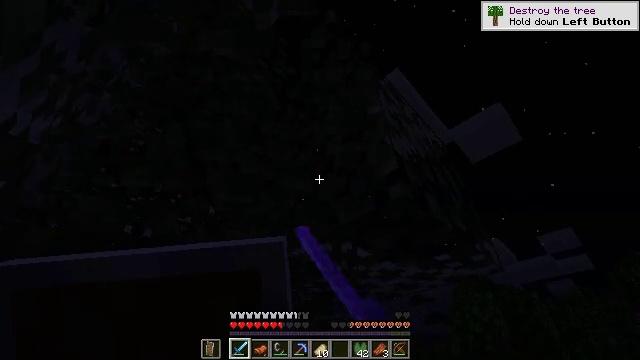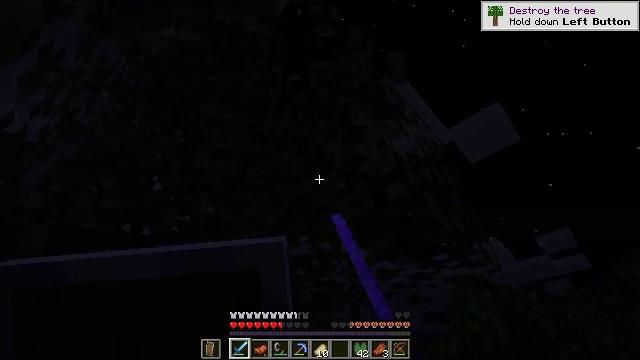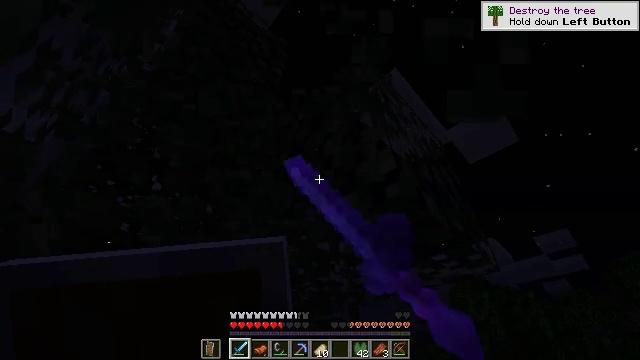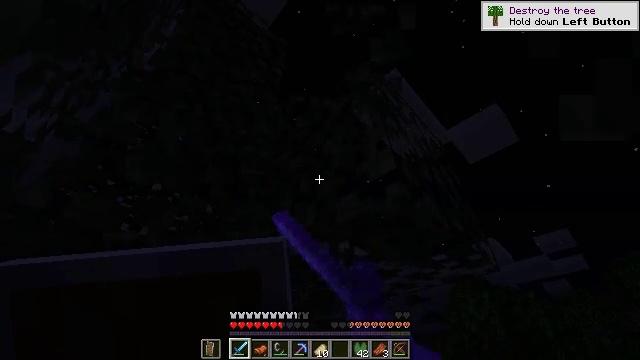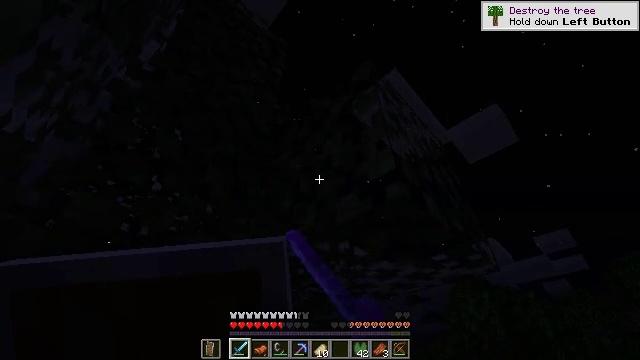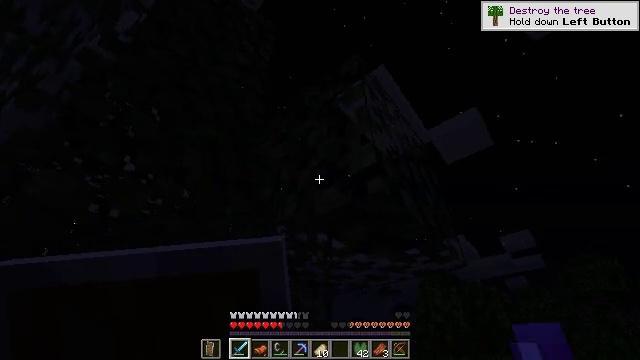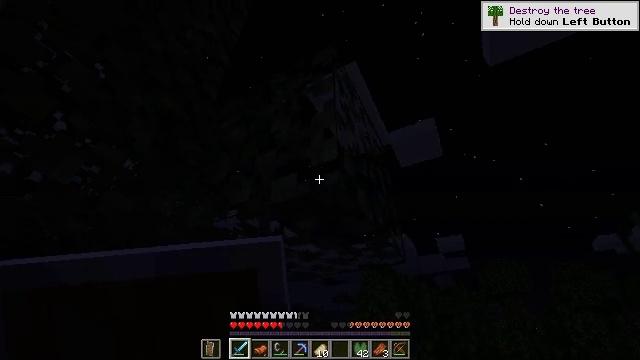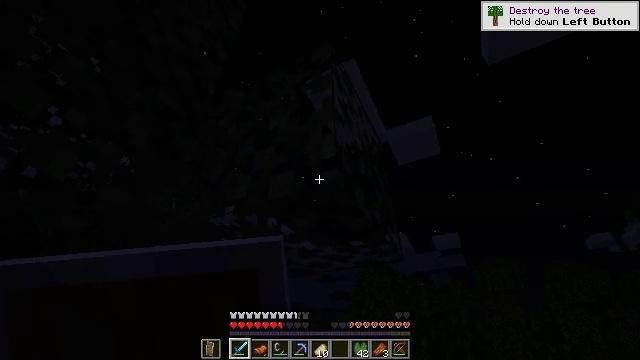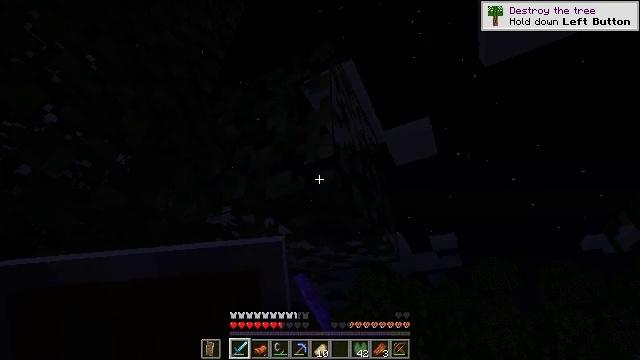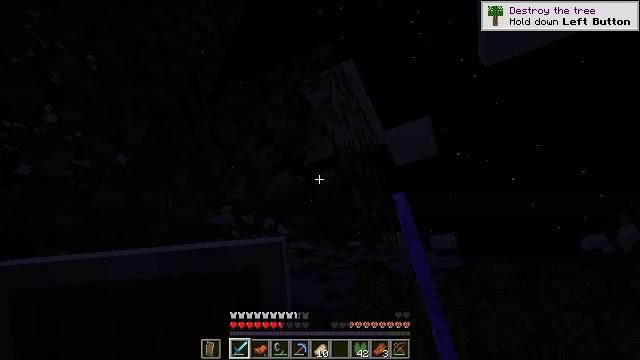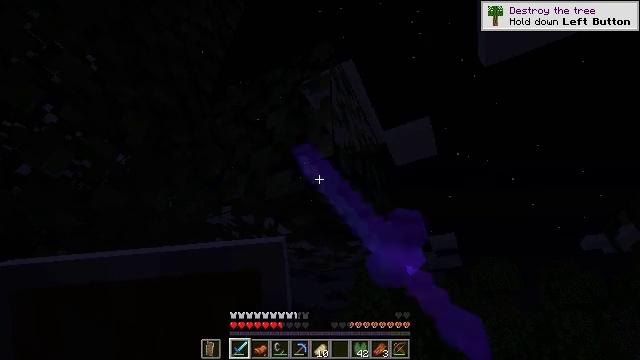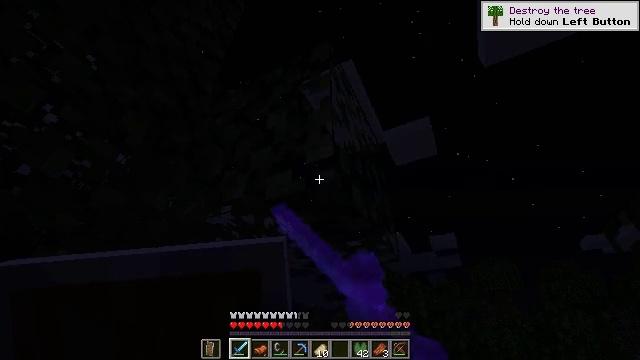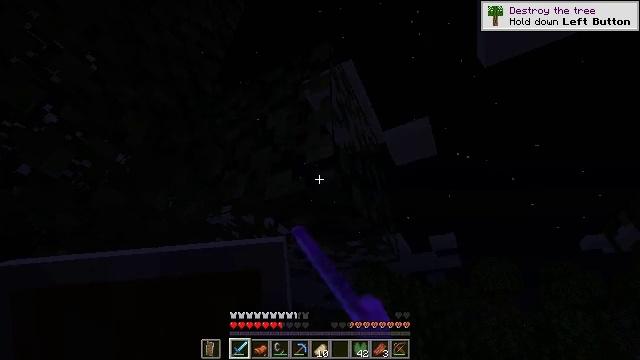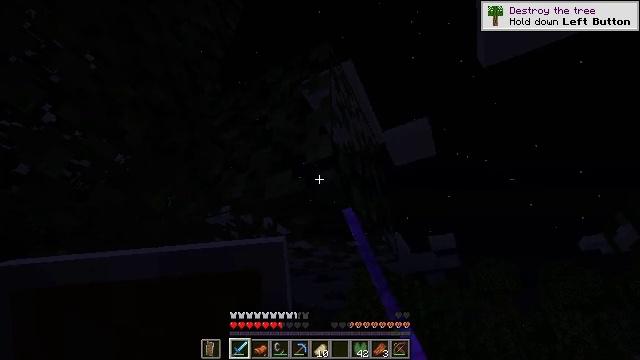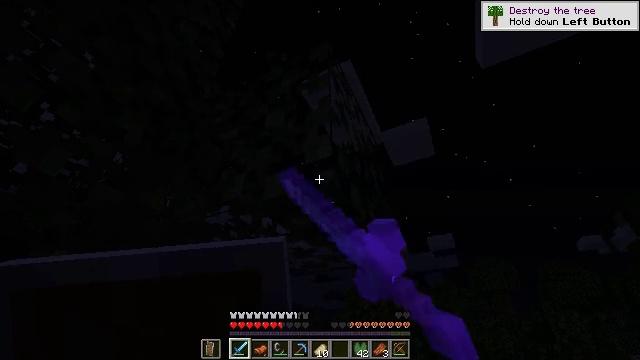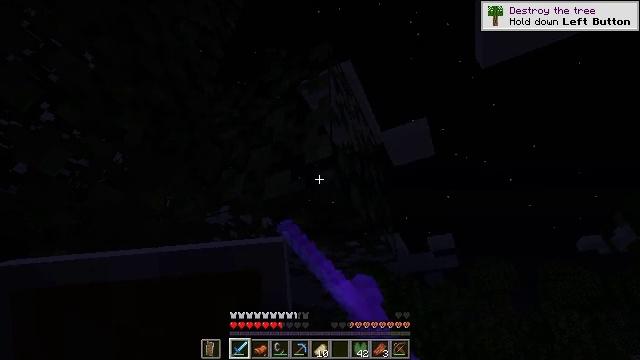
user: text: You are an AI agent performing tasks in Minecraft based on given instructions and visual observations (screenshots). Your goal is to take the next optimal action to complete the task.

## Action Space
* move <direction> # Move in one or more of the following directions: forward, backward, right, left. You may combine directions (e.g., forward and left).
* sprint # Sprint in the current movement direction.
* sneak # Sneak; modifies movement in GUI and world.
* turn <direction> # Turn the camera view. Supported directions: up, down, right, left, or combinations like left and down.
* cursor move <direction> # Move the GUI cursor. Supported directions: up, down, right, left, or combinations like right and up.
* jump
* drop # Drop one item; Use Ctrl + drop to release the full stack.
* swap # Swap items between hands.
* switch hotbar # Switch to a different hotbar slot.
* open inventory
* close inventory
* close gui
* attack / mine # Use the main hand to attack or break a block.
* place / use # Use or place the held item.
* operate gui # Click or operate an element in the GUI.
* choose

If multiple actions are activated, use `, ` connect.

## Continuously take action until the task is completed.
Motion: motion action
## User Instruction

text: Break the birch leaves block.
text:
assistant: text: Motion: move right, attack / mine
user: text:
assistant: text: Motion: move right, attack / mine
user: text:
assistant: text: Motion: move right, attack / mine
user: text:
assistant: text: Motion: move right, attack / mine
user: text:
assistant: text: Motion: move right, turn right and down, attack / mine
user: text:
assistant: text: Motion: move forward and move right, turn right and down, attack / mine
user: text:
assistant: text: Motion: move forward and move right, turn right, attack / mine
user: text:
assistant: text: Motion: move forward and move right, attack / mine
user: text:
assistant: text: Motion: move right, attack / mine
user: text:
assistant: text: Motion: move right, attack / mine
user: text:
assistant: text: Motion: move right, attack / mine
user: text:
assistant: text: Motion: move right, attack / mine
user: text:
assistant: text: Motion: move right, attack / mine
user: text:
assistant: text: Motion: move right, attack / mine
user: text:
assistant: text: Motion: move right, attack / mine
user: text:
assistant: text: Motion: move right, attack / mine
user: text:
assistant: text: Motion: move right, attack / mine
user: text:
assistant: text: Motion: attack / mine
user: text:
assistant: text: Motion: attack / mine
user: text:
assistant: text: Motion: attack / mine
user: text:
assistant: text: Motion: attack / mine
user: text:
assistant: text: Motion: attack / mine
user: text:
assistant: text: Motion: attack / mine
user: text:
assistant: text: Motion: attack / mine
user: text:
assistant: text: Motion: attack / mine
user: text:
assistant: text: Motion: turn down, attack / mine
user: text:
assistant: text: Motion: move forward and move left, turn right and down
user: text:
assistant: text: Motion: move forward and move left, turn right and down
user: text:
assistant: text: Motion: no_op